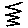
Label: zigzag